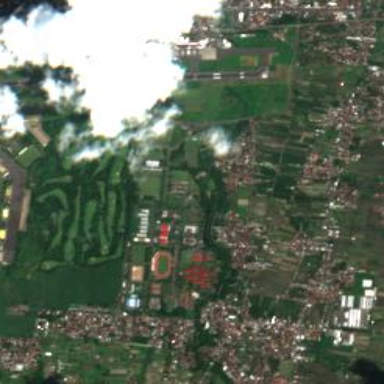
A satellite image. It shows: International aerodrome airport.